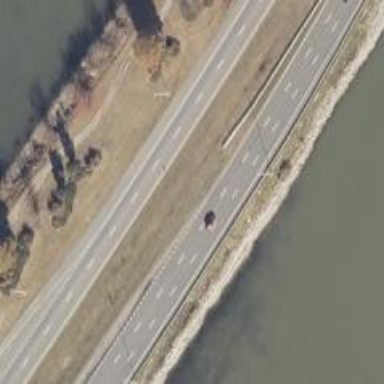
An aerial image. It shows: Dual carriageway expressway with asphalt surface. It is classified as trunk highway.